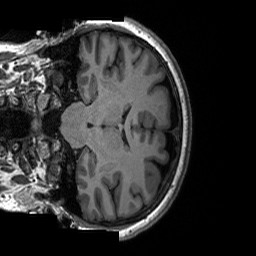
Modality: T1w
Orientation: coronal
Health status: ill
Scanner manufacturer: siemens
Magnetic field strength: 3 T
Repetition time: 2.3 s
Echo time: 0.00226 s